Brain MRI, t2w sequence, axial 2D slice.
Patient: age 52, sex F, weight 75 kg, height 1.65 m
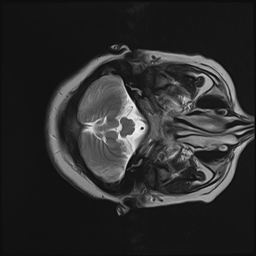